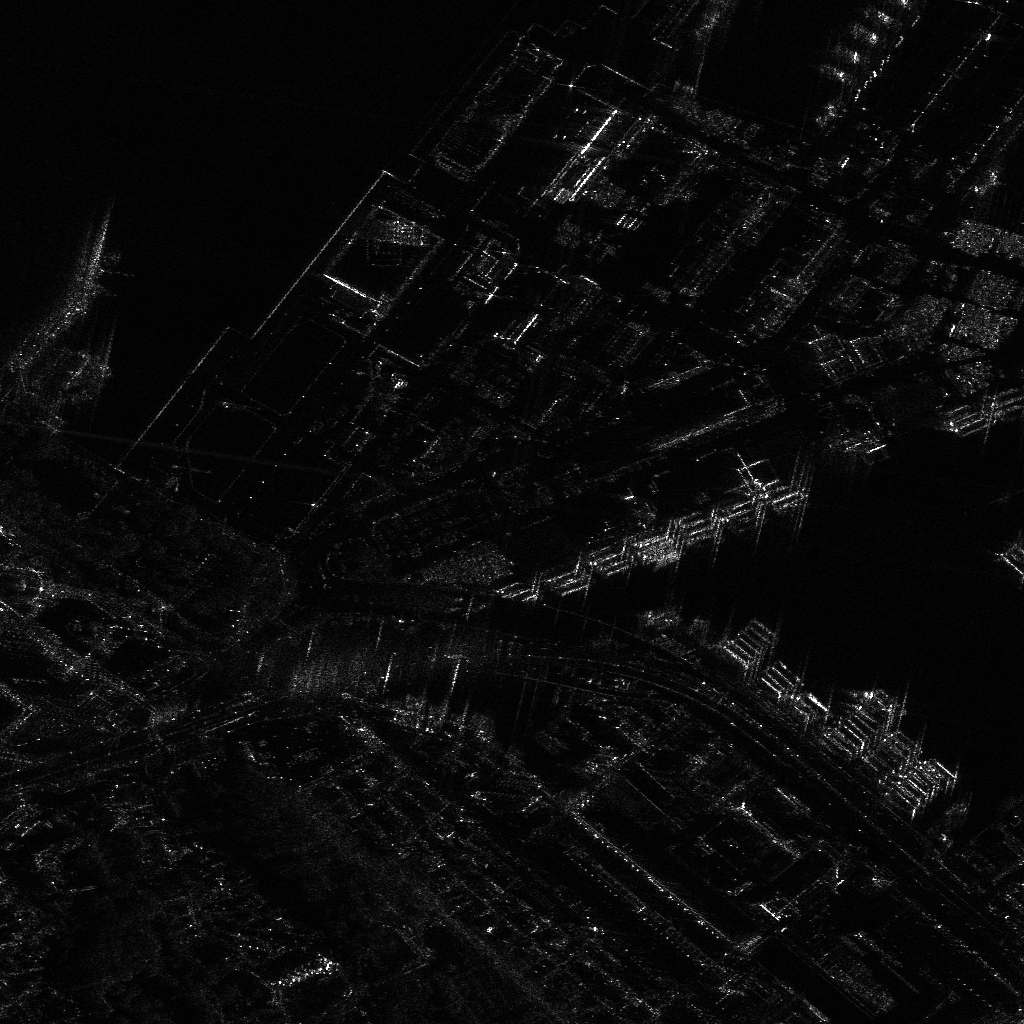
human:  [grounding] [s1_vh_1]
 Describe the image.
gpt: In the satellite image, there is  <ref>1 medium ore-oil </ref> <box>[[4, 22, 8, 38, 34]]</box> located at left,  <ref>5 medium container </ref> <box>[[79, 6, 83, 7, 27], [81, 4, 84, 5, 27], [82, 2, 85, 3, 27], [84, 0, 87, 2, 27], [95, 15, 97, 19, 32]]</box> located at top right,  <ref>22 small container </ref> <box>[[97, 37, 98, 40, 67], [83, 41, 84, 44, 69], [93, 38, 94, 42, 67], [93, 39, 94, 42, 67], [94, 39, 95, 43, 67], [84, 41, 85, 44, 68], [97, 54, 101, 54, 39], [96, 54, 100, 55, 39], [97, 38, 98, 41, 67], [72, 60, 76, 61, 39], [72, 61, 75, 62, 39], [72, 62, 75, 63, 39], [75, 65, 78, 65, 39], [74, 65, 78, 66, 39], [77, 68, 81, 68, 39], [71, 62, 75, 63, 39], [70, 63, 74, 63, 39], [82, 69, 86, 69, 39], [76, 46, 77, 50, 67], [75, 45, 76, 49, 67], [70, 47, 71, 51, 67], [71, 48, 71, 51, 67]]</box> located at right,  <ref>11 small container </ref> <box>[[82, 69, 85, 70, 39], [81, 70, 85, 71, 39], [81, 70, 84, 71, 39], [80, 71, 84, 72, 39], [79, 72, 83, 72, 39], [87, 71, 90, 72, 39], [86, 72, 89, 72, 39], [87, 76, 90, 76, 39], [90, 74, 93, 75, 39], [86, 76, 90, 77, 39], [86, 77, 89, 78, 39]]</box> located at bottom right,  <ref>8 small container </ref> <box>[[67, 50, 68, 53, 67], [54, 54, 55, 57, 67], [58, 52, 59, 55, 67], [59, 53, 60, 56, 67], [59, 53, 60, 57, 67], [55, 55, 55, 59, 67], [54, 54, 55, 58, 67], [50, 56, 51, 59, 67]]</box> located at center.